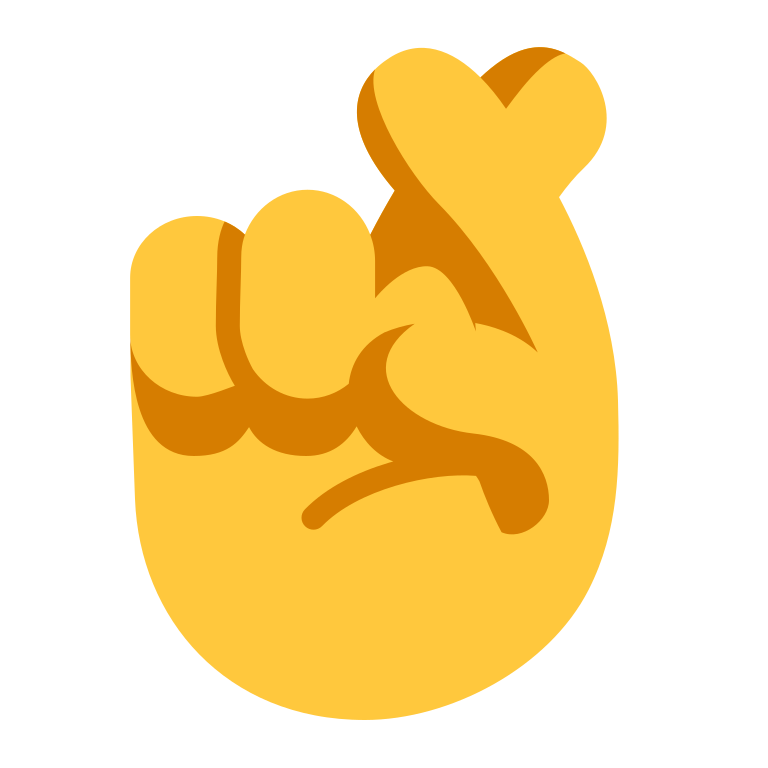
crossed fingers flat default